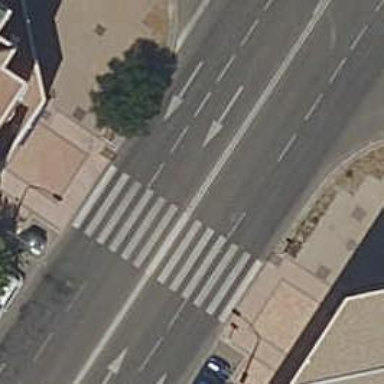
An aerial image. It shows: Zebra crossing on the road.